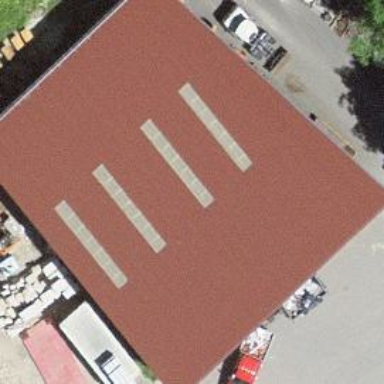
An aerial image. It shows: Warehouse.